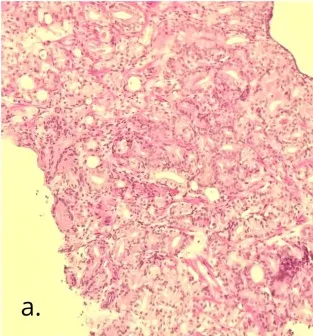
Needle biopsy of the prostate gland. H&E (x10): adenocarcinoma with cribriform pattern. The right side of the gland with a Gleason score of 6 (3 + 3), grade group 1.
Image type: pathology (h&e)